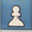
Piece: wP